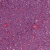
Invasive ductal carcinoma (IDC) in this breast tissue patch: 1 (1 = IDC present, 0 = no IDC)